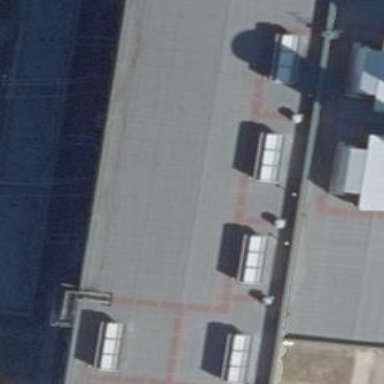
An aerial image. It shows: Industrial building with flat grey roof houses gas-powered generator.